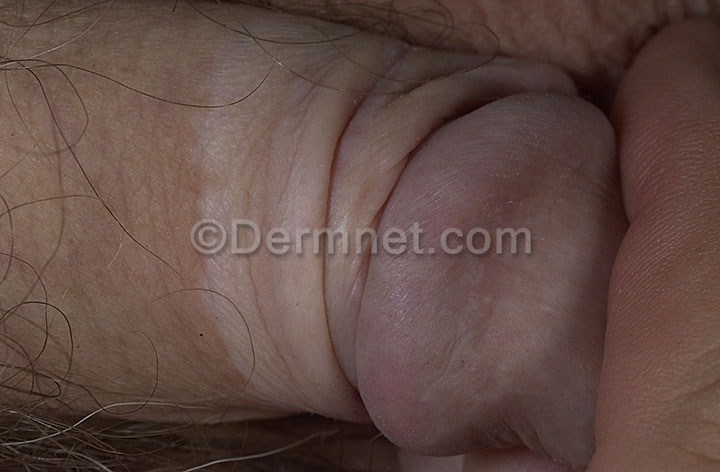
Disease: Psoriasis pictures Lichen Planus and related diseases